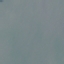
Land use / land cover: SeaLake